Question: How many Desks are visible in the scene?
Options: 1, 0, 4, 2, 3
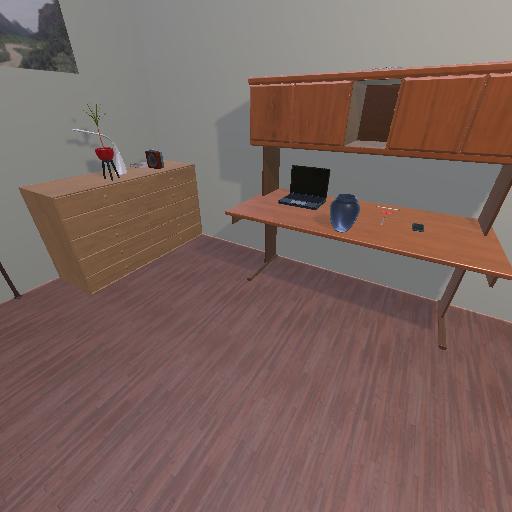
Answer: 1